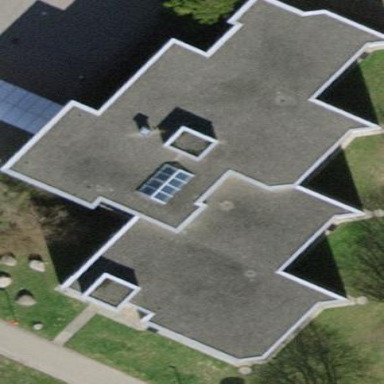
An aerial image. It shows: School building with flat roof.